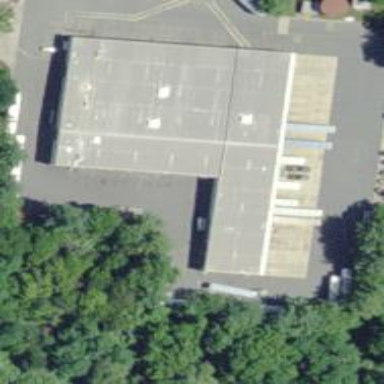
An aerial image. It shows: Warehouse building.